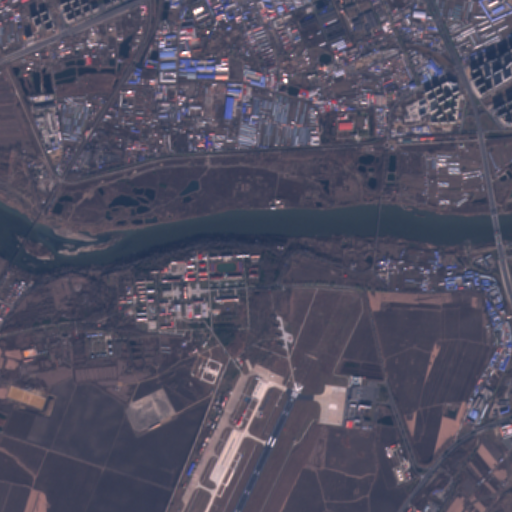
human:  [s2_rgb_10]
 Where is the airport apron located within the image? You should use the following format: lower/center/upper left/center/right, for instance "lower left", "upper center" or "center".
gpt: The airport apron is located in the lower right of the image.
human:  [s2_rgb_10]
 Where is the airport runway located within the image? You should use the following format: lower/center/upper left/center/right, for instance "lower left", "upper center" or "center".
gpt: The airport runway is located in the lower left of the image.
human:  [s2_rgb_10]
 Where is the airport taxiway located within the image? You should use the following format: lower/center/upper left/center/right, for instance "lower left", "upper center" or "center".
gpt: The airport taxiway is located in the lower left of the image.
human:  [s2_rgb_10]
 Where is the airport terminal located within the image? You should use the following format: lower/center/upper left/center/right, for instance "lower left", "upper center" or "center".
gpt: The airport terminal is located in the lower right of the image.
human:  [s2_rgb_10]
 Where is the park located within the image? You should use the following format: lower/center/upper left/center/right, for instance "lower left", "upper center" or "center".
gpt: The park is located in the center right of the image.
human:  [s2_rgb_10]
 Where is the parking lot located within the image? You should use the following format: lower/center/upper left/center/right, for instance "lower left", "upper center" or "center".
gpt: The parking lot is located in the lower right of the image.
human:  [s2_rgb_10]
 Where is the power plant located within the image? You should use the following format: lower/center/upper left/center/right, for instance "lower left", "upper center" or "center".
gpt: There is no power plant in the image.